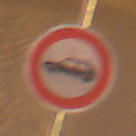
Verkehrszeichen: VerbotPersonenkraftwagen
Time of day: Night
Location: Outdoor (Urban)
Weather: Clear
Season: NotSpecified
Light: Artificial